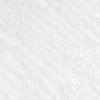
Label: no_change